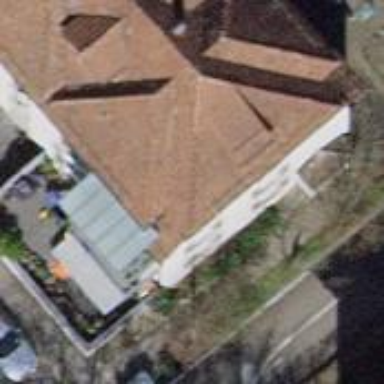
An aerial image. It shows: Building with tile roof.